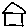
Label: house